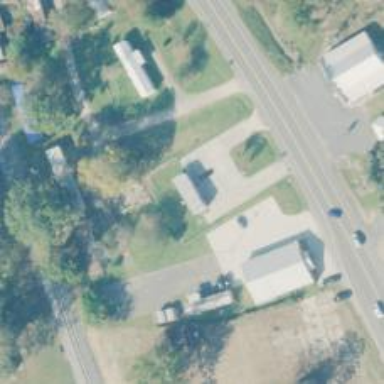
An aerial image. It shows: Post office.